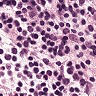
Metastatic tissue present: no